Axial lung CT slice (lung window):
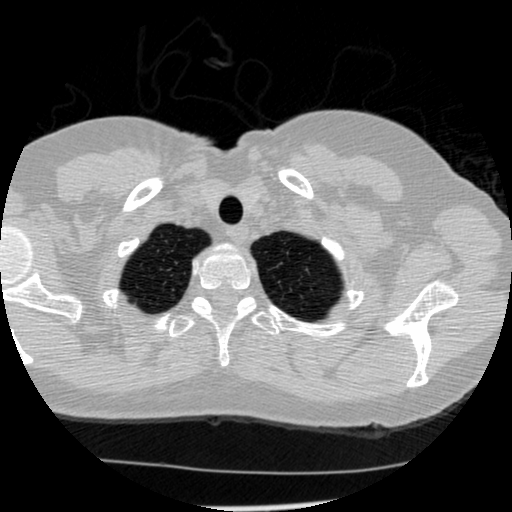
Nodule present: no